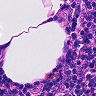
Metastatic tissue present: no